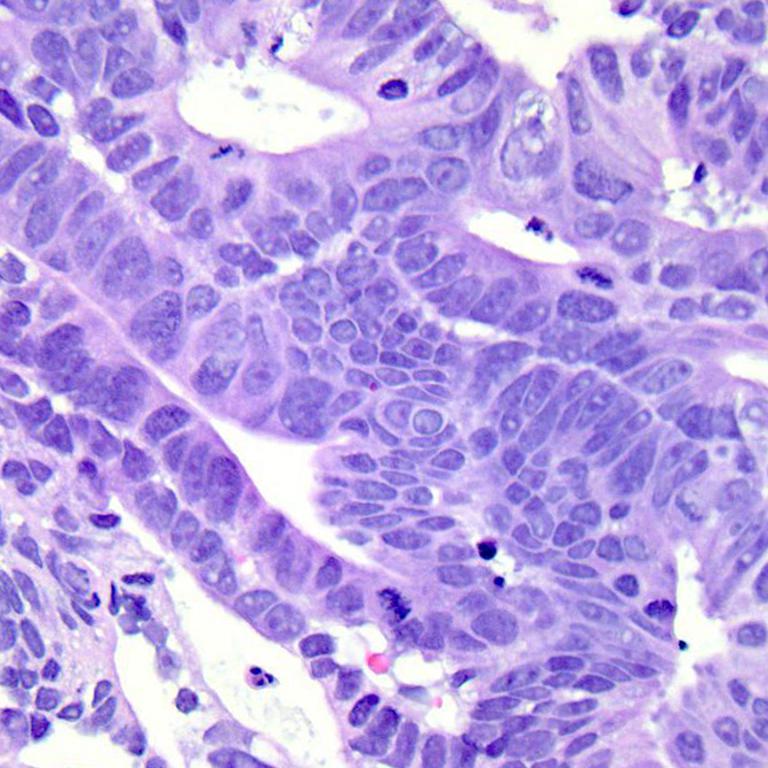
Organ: colon
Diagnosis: adenocarcinomas